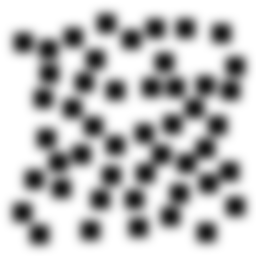
Squares: 48
Triangles: 0
Stars: 0
Total shapes: 48